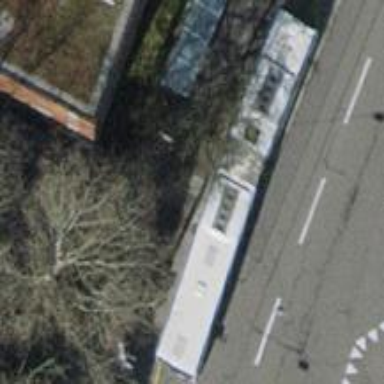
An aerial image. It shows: Bus stop with sheltered platform for public transport.